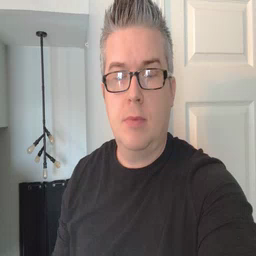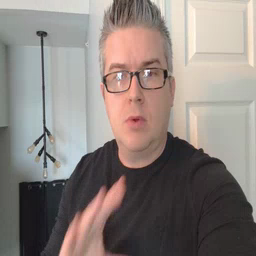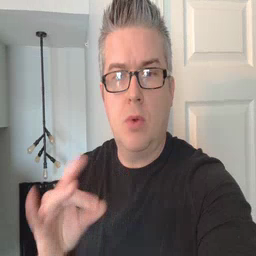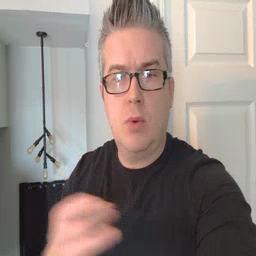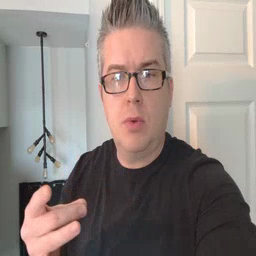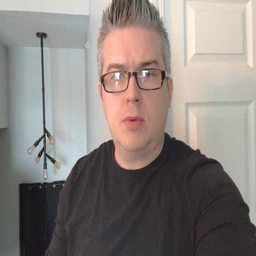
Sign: story